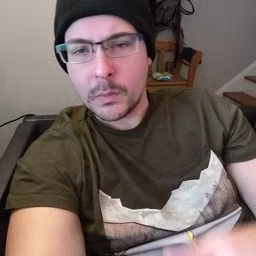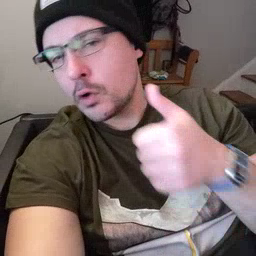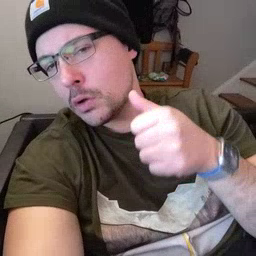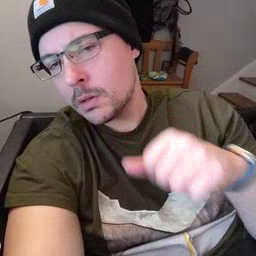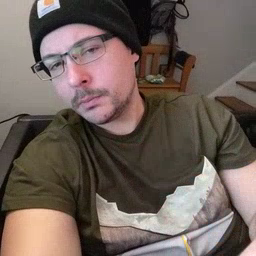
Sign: girl